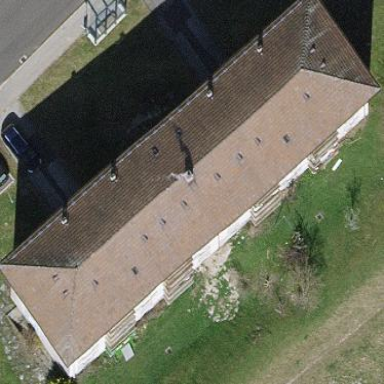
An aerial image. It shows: Apartment building with hipped roof.